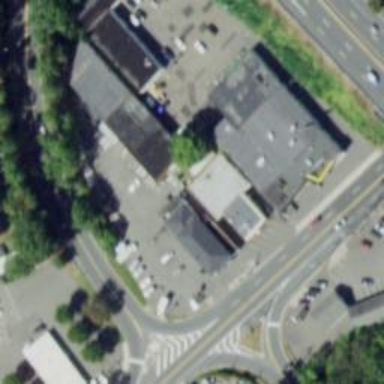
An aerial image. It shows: Convenience shop.